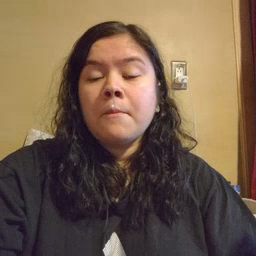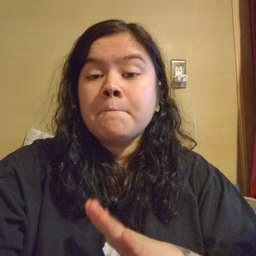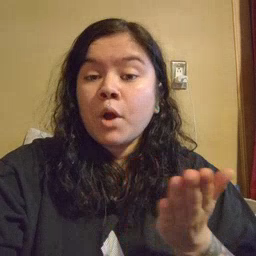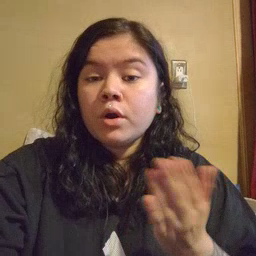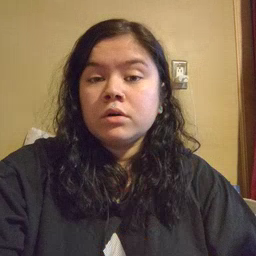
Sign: book